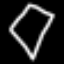
Label: diamond